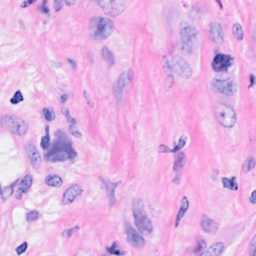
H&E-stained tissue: Breast